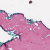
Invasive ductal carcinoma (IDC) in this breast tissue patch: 0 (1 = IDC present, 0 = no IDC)